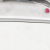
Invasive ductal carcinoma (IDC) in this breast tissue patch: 0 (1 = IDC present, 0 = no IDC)